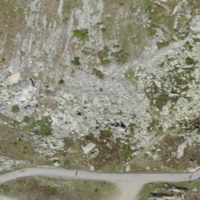
EUNIS habitat code: 31
Species observed at this site:
Phoenicurus ochruros
Achillea millefolium